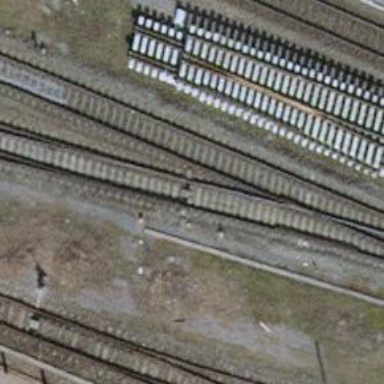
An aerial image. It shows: Single-track electrified railway siding with contact line.